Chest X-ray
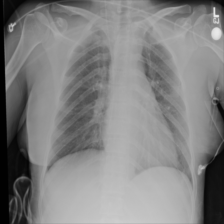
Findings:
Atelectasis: negative
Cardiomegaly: negative
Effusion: negative
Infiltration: negative
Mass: negative
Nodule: negative
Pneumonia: negative
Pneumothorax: negative
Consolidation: negative
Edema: negative
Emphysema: negative
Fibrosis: negative
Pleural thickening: negative
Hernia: negative